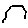
Label: hexagon